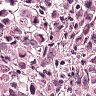
Metastatic tissue present: yes